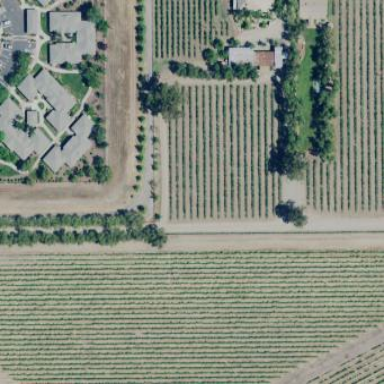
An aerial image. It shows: Vineyard growing grapes.